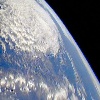
Label: cloud